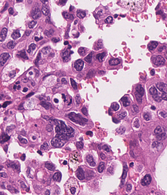
Tumor epithelial tissue: yes
Tumor-associated stroma tissue: no
Normal tissue: no